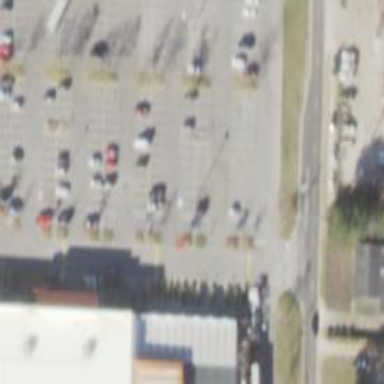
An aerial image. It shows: Parking space.